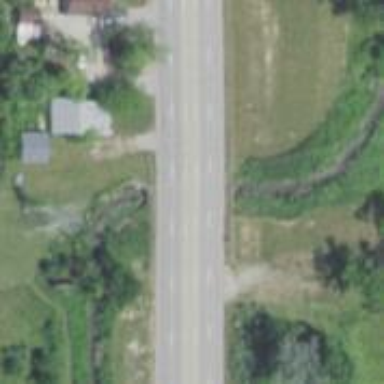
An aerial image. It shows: Secondary road crossing bridge.